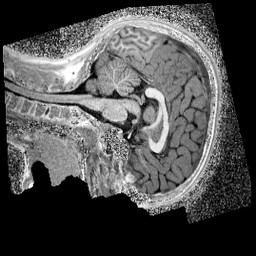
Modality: UNIT1_denoised
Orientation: sagittal
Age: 12
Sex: male
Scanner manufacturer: siemens
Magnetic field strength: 3 T
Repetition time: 4 s
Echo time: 0.00299 s